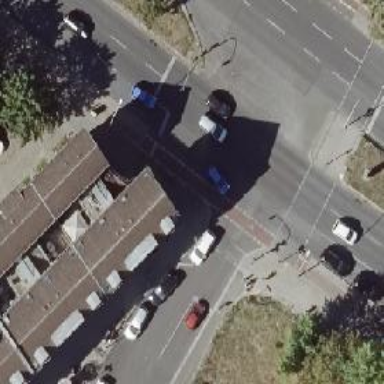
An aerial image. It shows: Crossing with traffic signals.